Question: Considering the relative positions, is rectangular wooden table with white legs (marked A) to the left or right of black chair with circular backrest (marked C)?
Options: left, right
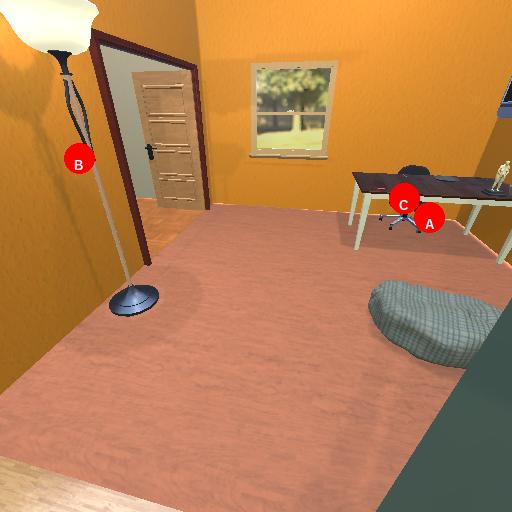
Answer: left